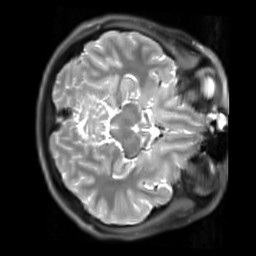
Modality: PDw
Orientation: axial
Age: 21
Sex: male
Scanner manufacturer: siemens
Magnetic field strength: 3 T
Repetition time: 11.88 s
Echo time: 0.014 s